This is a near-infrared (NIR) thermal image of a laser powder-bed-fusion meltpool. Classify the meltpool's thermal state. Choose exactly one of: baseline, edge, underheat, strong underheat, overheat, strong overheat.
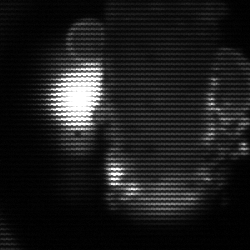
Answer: strong underheat